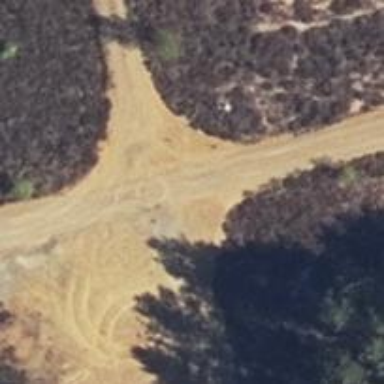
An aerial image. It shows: Sandy track road with grade4 tracktype.